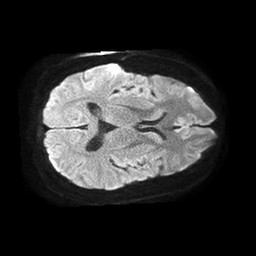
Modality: TRACE
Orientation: axial
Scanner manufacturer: philips
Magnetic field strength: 1.5 T
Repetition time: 4.6 s
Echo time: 0.08517 s